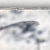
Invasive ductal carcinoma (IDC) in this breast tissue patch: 0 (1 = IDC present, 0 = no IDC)